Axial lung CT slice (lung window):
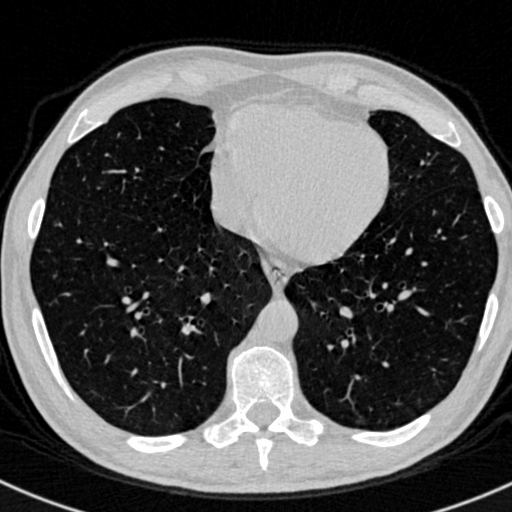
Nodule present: no